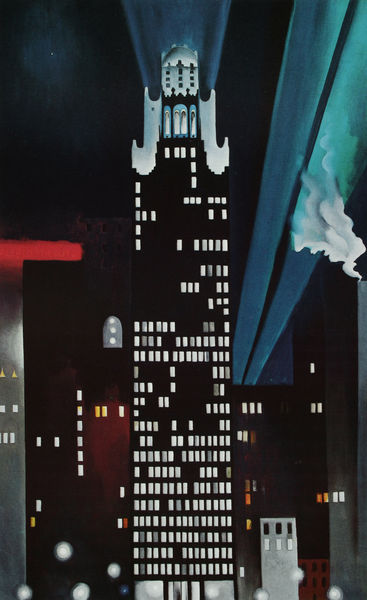
Titel: Radiator Building - Night, New York
Künstler: Georgia O'Keeffe
Standort: Nashville (Tennessee)
Institution: The Alfred Stiegliz Colletion, Fisk University
Schlagwörter: blau, dunkel, himmel, mann, weiß, gelb, grün, stadt, fenster, frau, hell, licht, lichter, nacht, schwarz, türkis, dach, haus, rot, häuser, rauch, sonne, mauer, scheinwerfer, foto, grossstadt, spot, strahlen, hochhaus, hochhäuser, wolkenkratzer, rechter winkel, new york, o'eeffe, o´keeffe, georgia o'eeffe, flak, scheinwerfeer